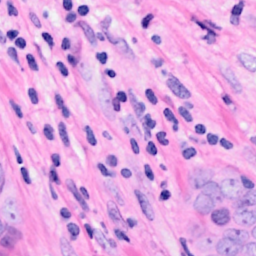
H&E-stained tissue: Breast